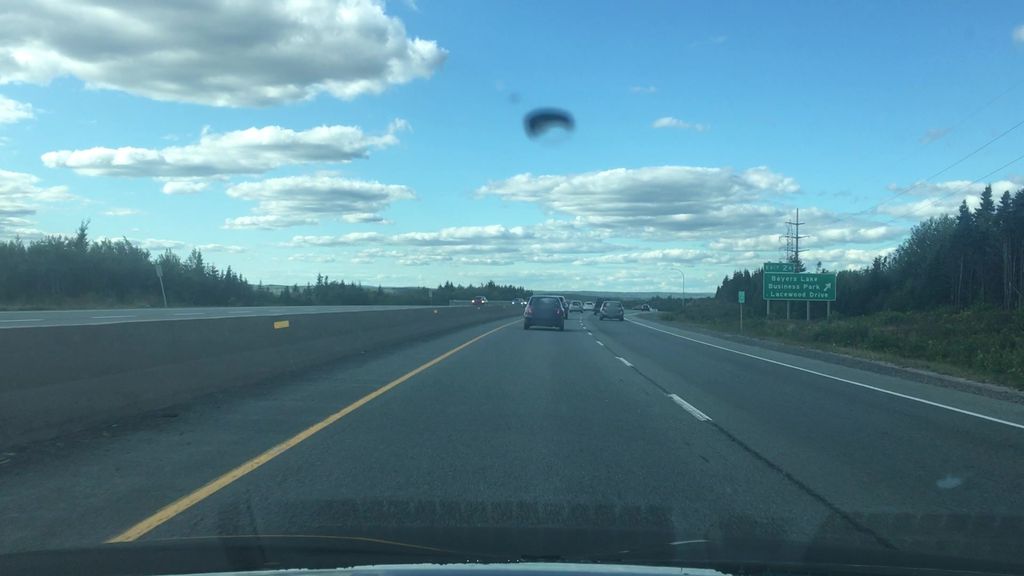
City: halifax